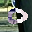
Label: 0